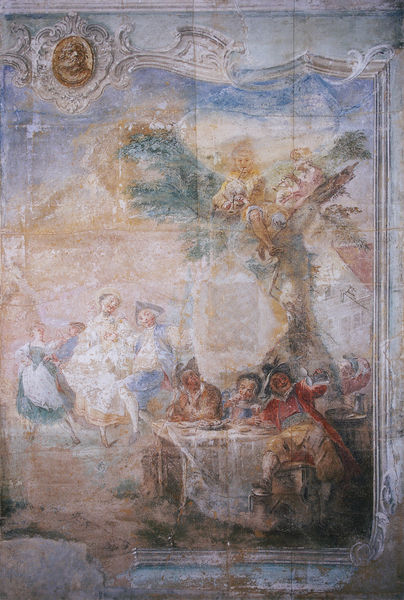
Titel: Die Kirchweih
Künstler: Johann Baptist Enderle
Standort: Mainz
Institution: Landesmuseum
Schlagwörter: baum, berg, blau, flügel, gemälde, himmel, mann, wasser, wolken, fluss, frauen, gelb, grün, menschen, mädchen, sitzen, bewegung, braun, femmes, frankreich, frau, grau, hell, hintergrund, hut, hüte, kleid, licht, männer, pastell, profil, stühle, szene, tisch, weiss, zeichnung, dach, gebäude, haus, rot, wolke, fest, gesellschaft, haube, leute, malerei, ornament, tanz, alkohol, gelage, trinken, wand, barock, blass, falten, faru, kleidung, rahmen, teller, tischdecke, tischtuch, bach, kirche, gewand, gold, sitzend, stoff, adel, decke, kind, rokkoko, pflanzen, tanzen, rokoko, genre, kinder, oval, engel, krug, putto, hellblau, schürze, papier, rahmung, sitz, schuhe, studie, hosen, markt, bank, rand, figuren, blue, hat, people, red, white, essen, tafel, wein, dress, kartusche, old, painting, seated, skirt, table, yellow, gobelin, vergnügen, floral, ornamente, wandgemälde, wandmalerei, picture, tapestry, stuck, edel, weste, lachen, spiel, blenden, medaillon, uniform, speisen, entwurf, mahl, unvollendet, altar, flecken, wappen, flöte, fisch, tischgesellschaft, tanzende, voluten, angel, angels, man, sky, tree, fresken, rouge, kapelle, bleich, fröhlich, tempel, watteau, trompeten, fresko, siegel, femme, emblem, heilig, putten, frame, illusion, illustration, verspielt, putti, karneval, ciel, netz, fresco, frescos, raster, gasthaus, sunlight, bleu, verziehrung, feast, party, west, tiepolo, hausdach, fragmente, teilansicht, rocaille, trompete, art, colorful, stände, nuages, cloth, trunk, beschädigt, biergarten, ausgelassen, kavalier, manger, eating, verblasst, trompeter, fresque, rococo, hommes, roccaille, wallen, dancing, dame, danse, mánner, angle, madame, engeln, alt, bild, verbleicht, a fresco, adel bauern, al secco, ausgeblciht, männer sitzen, replikat, schurze, studier, pretty, fresques, dinner, z, fresko+, tischszene, fun, tricorn, ripped, verblast, restaurant, sigil, scarcrows, scarecrows